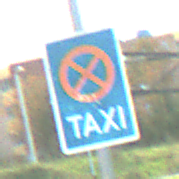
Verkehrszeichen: Taxenstand
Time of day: MorningAfternoon
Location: Outdoor (Urban)
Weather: PartlyCloudy
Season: NotSpecified
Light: Natural